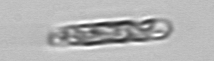
Label: Dactyliosolen_fragilissimus